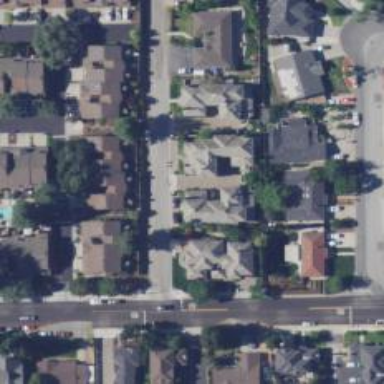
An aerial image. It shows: Living street.